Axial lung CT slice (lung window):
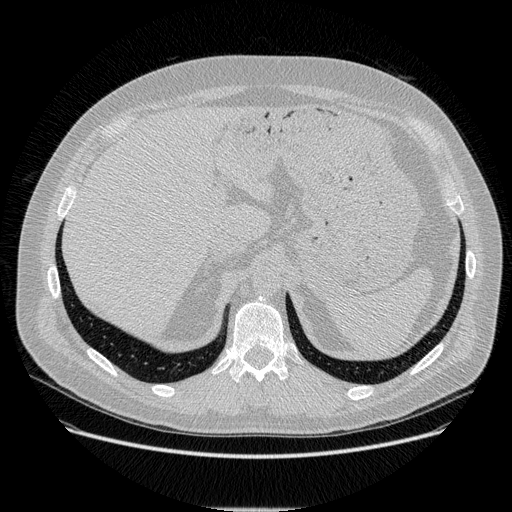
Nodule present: no